Field crop: maize
Growth stage: 1
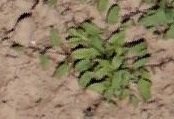
Species: convolvulus